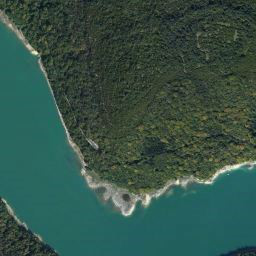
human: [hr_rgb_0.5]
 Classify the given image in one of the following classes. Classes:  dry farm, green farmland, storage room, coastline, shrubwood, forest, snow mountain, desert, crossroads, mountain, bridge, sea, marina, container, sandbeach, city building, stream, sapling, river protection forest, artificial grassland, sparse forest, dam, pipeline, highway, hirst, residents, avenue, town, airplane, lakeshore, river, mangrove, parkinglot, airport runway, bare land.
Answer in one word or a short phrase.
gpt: river